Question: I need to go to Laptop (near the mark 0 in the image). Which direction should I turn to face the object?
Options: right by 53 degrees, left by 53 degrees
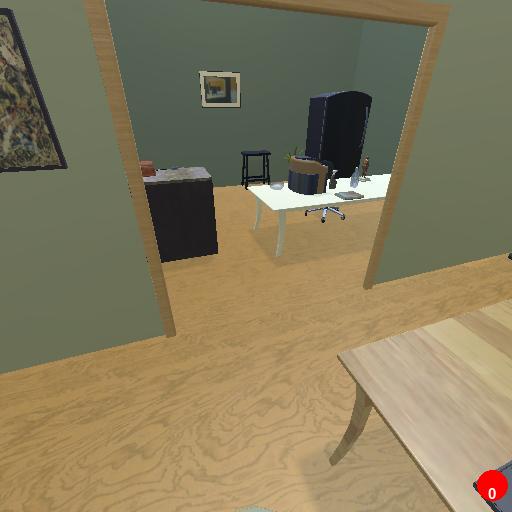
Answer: right by 53 degrees